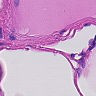
Metastatic tissue present: no